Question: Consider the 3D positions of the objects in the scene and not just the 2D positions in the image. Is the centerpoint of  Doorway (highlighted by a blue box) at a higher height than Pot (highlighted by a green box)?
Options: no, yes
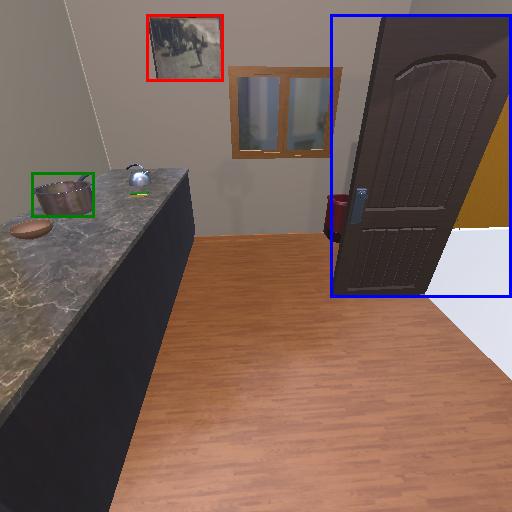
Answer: no